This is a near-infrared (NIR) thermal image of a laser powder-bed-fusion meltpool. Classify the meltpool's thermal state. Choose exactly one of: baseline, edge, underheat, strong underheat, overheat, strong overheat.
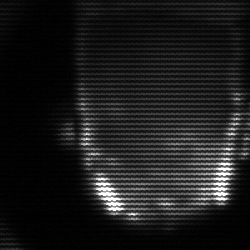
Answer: baseline